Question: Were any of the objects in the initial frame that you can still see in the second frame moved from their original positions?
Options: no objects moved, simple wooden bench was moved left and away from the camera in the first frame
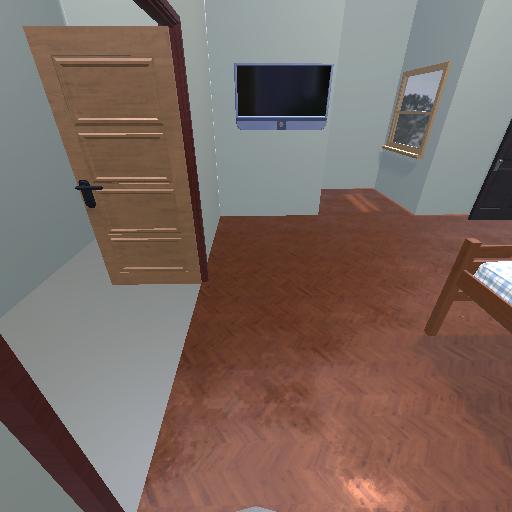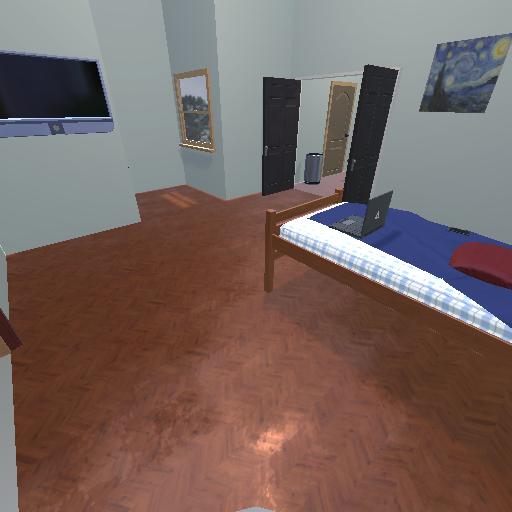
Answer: no objects moved